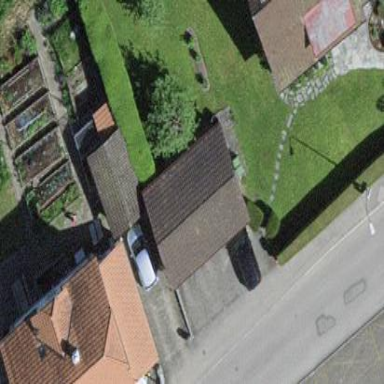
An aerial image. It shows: Garage building.